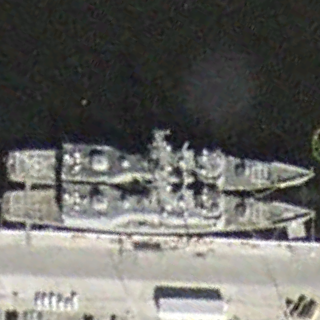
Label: cruiser